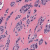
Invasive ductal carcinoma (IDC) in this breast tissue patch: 1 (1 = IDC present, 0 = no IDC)